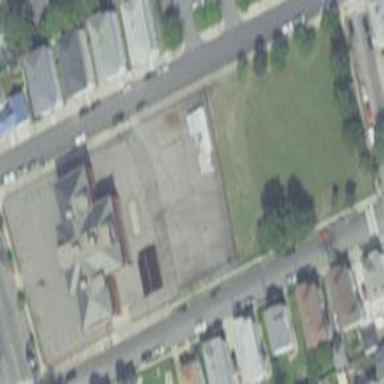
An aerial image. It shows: School.